Interaction volume radius: 5 \u00c5
Interaction volume height: 35 \u00c5
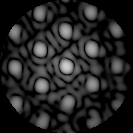
Disorder parameter: 0.2739